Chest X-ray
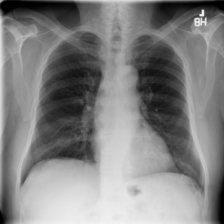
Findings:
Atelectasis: negative
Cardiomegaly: negative
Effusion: negative
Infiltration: negative
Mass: negative
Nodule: negative
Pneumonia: negative
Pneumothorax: negative
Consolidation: negative
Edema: negative
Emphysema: negative
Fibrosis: negative
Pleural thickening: negative
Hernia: negative